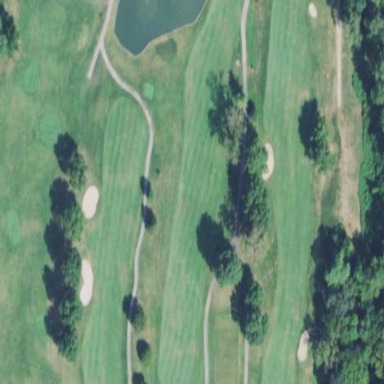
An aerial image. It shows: Grassy area designated as golf fairway.